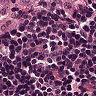
Metastatic tissue present: no